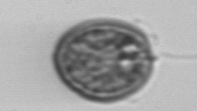
Label: Prorocentrum